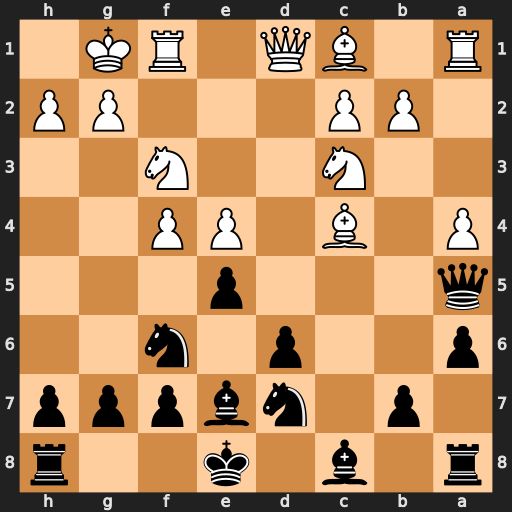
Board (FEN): r1b1k2r/1p1nbppp/p2p1n2/q3p3/P1B1PP2/2N2N2/1PP3PP/R1BQ1RK1
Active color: b
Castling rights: kq
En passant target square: -
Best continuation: Qc5+ Kh1 Qxc4